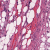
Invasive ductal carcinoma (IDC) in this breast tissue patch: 1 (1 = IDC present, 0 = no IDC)